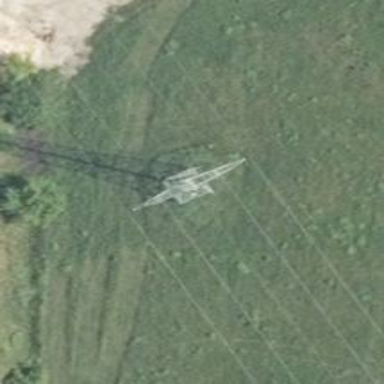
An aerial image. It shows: Power tower.